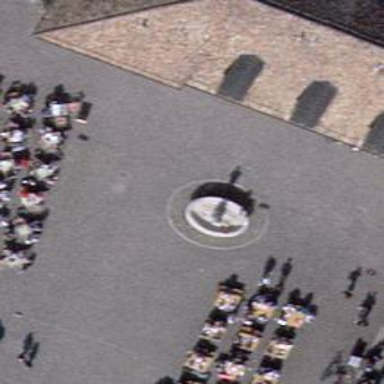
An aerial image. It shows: Fountain.